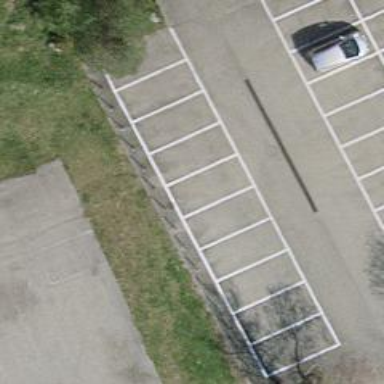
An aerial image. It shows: Bollard barrier.